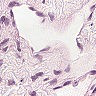
Metastatic tissue present: no